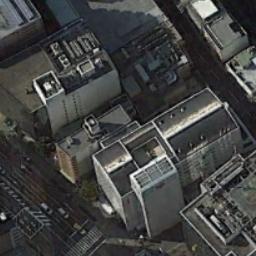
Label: commercial_area